Question: I'm trying to use the code from this post:
<URL>
Then I got this message: why?

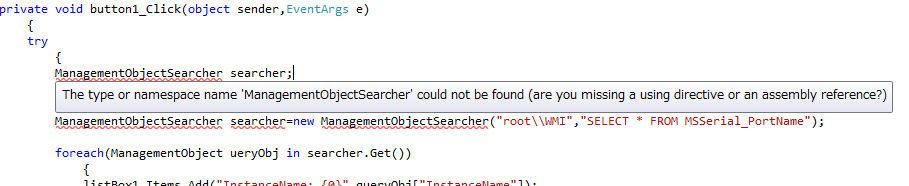
Answer: You have to add a reference to 'System.Management' Manually through VS 2010.
1. Right Click on Project, Add References
2. Select the Assemblies Tab and Search for System.Management . Then Add Reference.